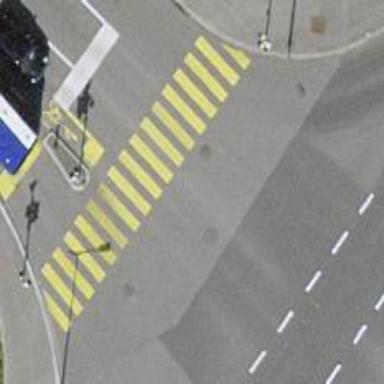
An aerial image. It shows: Crossing with marked traffic signal and island.